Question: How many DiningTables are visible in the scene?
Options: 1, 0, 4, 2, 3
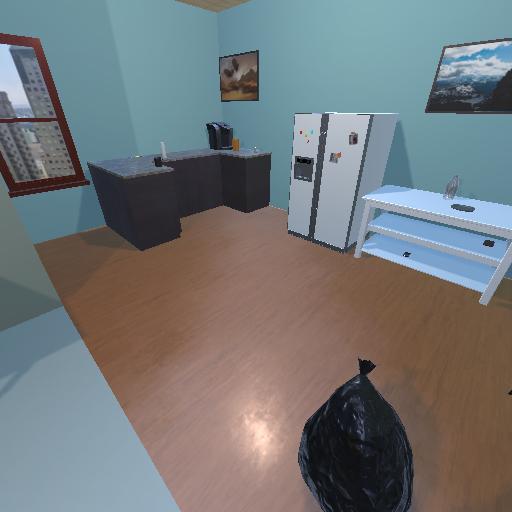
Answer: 1